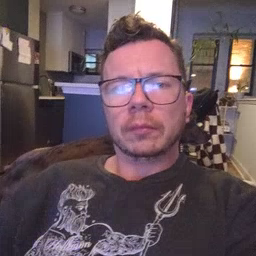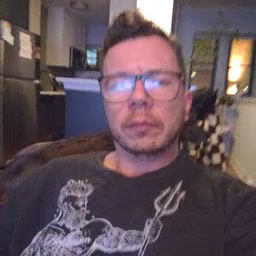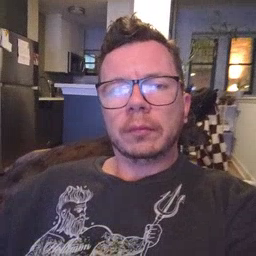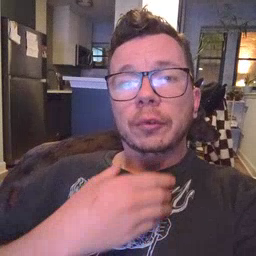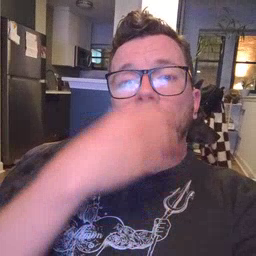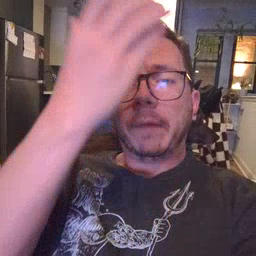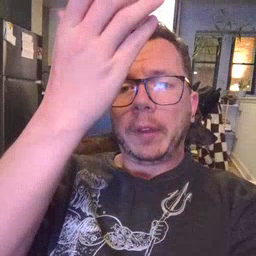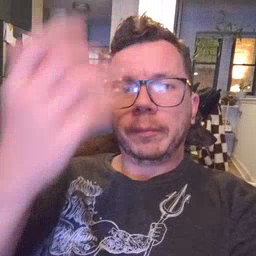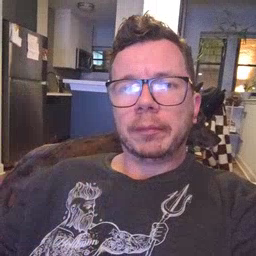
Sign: giraffe